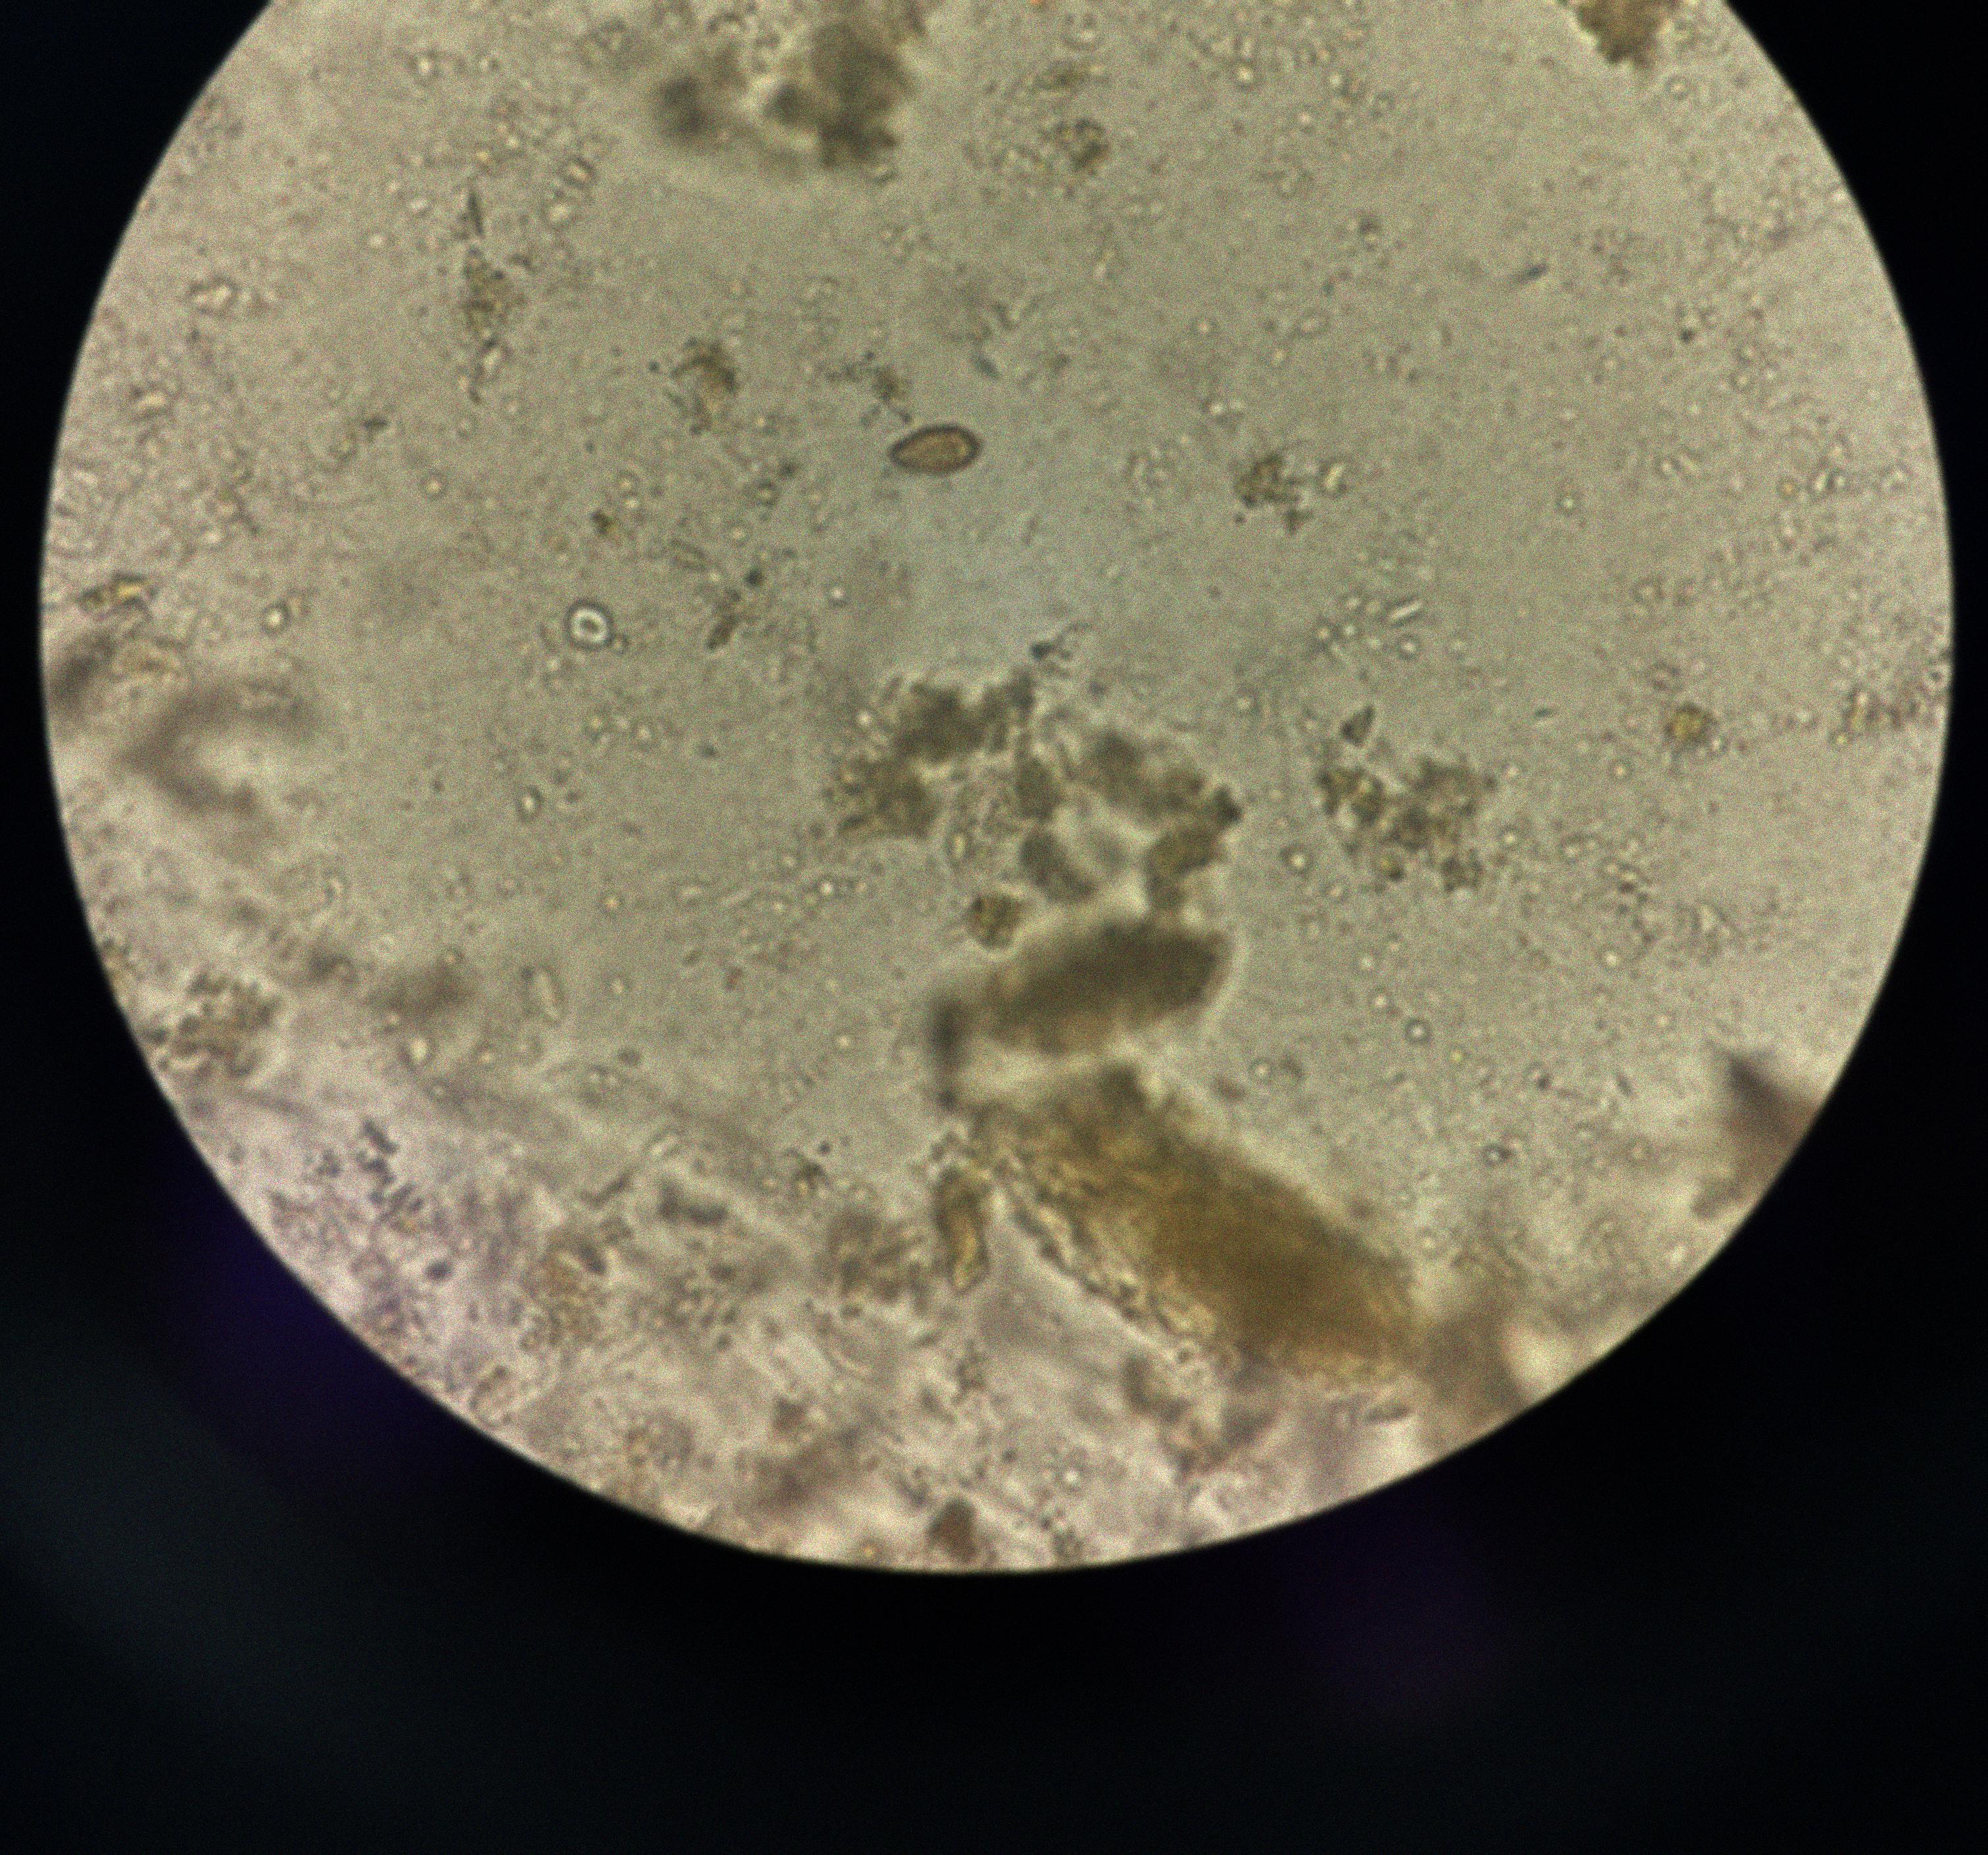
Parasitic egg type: Opisthorchis viverrine